Question: For a site we're developing we've been using <URL>. The font loads and is displayed, but the characters look awful, like antialiasing completely malfunctioned.

My googling has found hits about problems with webfonts in FF4 due to a bug in the browser, but I can't find anything about 3.6. Is there something we can do to fix this?
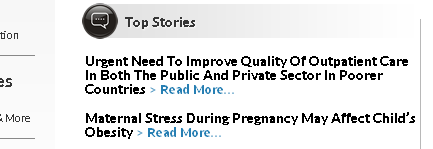
Answer: The reason Google's font looks like that has to do with a setting in the font's GASP table. This table toggles 'grayscale' and 'gridfitting' for ranges of sizes. I looked at the font Google is sending to your site and for sizes 0-13 grayscale is turned on. 14-18 is set for gridfitting, which results in black and white rendering. Then 19+ is set for both grayscale and gridfitting. I bet if you changed the size of the text to 13px, it would suddenly turn antialiased.
As for Font Squirrel fonts, we set the GASP table to render grayscale+gridfitting for all sizes above 4px.